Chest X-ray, AP view. Patient: 71 years old, sex M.
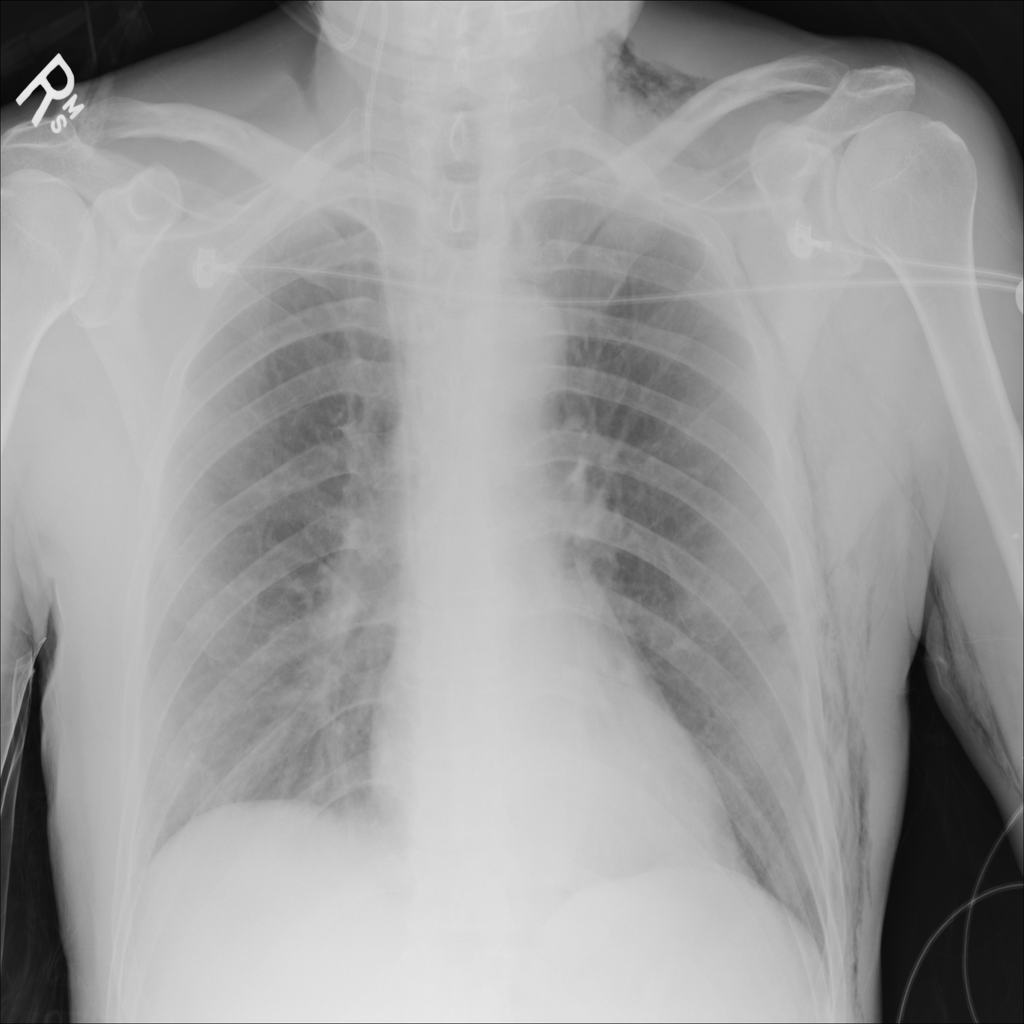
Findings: No Finding